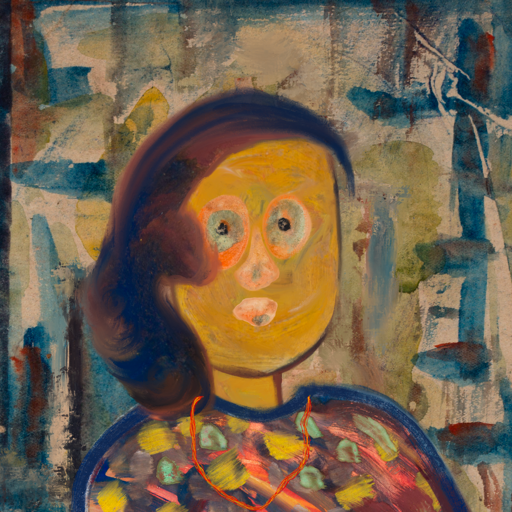
Background: Orphan, Head And Neck Front: After_Raid, Face Front: Childish, Bust: Mother_And_Son_Mother, Hair Front: Mother_And_Son_Son, Head Accessory: Blank, Second Necklace: Gypsy_Mother_2, Necklace: Blank, Baby: Blank